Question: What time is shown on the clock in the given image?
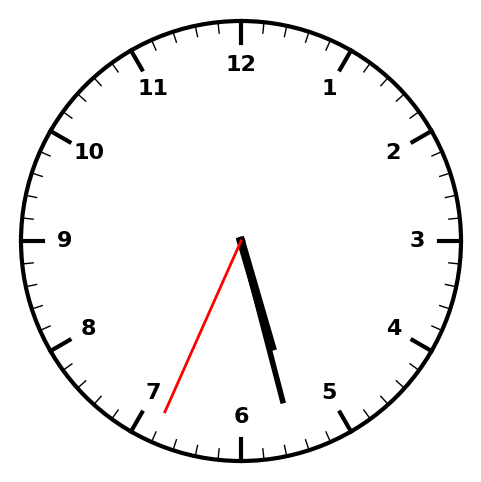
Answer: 05:27:34